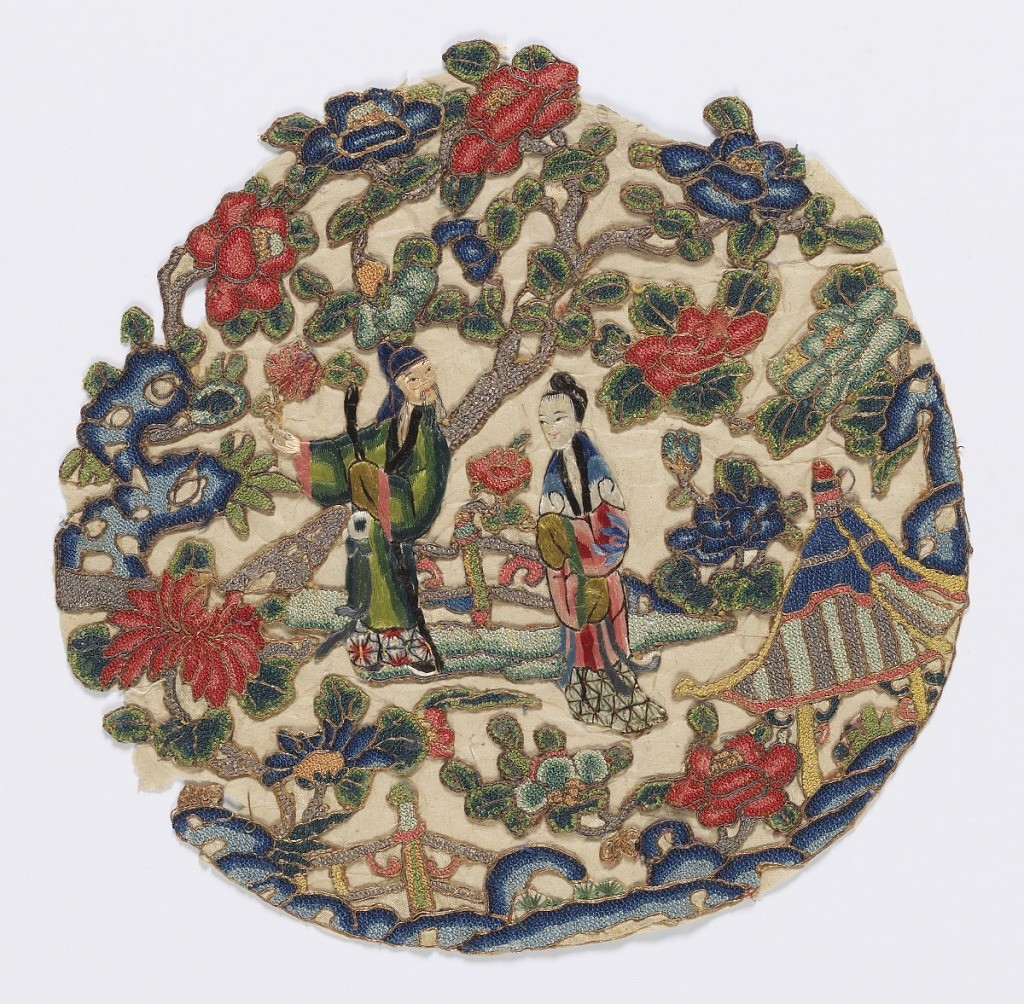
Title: Roundel
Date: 19th century
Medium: silk and metallic embroidery on silk foundation, paper backing Technique: embroidered in satin, knotted and couching stitches
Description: Roundel with an elderly man and young lady in a garden surrounded by flowering trees. In polychrome silks outlined in gold thread embroidery.